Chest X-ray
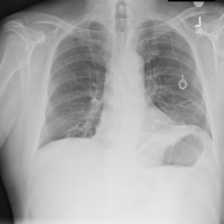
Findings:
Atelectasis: negative
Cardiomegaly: negative
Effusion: negative
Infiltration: negative
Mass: negative
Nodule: negative
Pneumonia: negative
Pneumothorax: negative
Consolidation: negative
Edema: negative
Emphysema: negative
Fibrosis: negative
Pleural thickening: negative
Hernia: negative